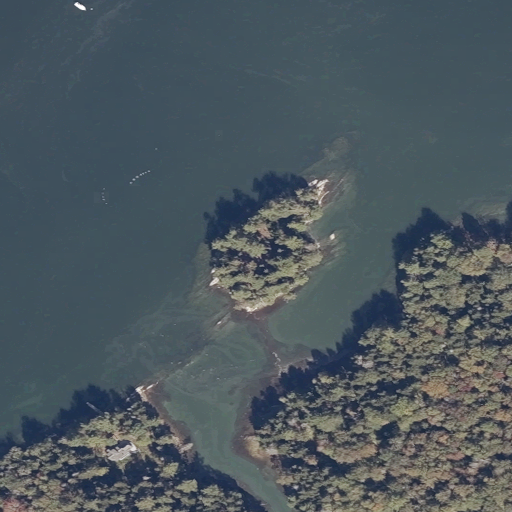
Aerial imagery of island in Maine named Gallows Island containing open water, herbaceous wetlands, evergreen forest, woody wetlands, mixed forest, grassland, and open development